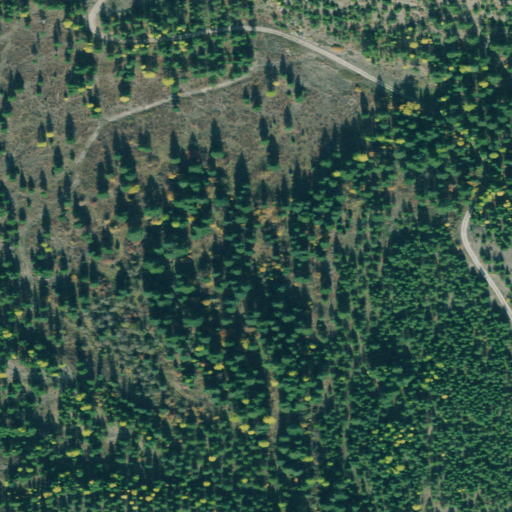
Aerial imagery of valley in Montana named Sterling Gulch containing shrub, woody wetlands, evergreen forest, open development, and herbaceous wetlands